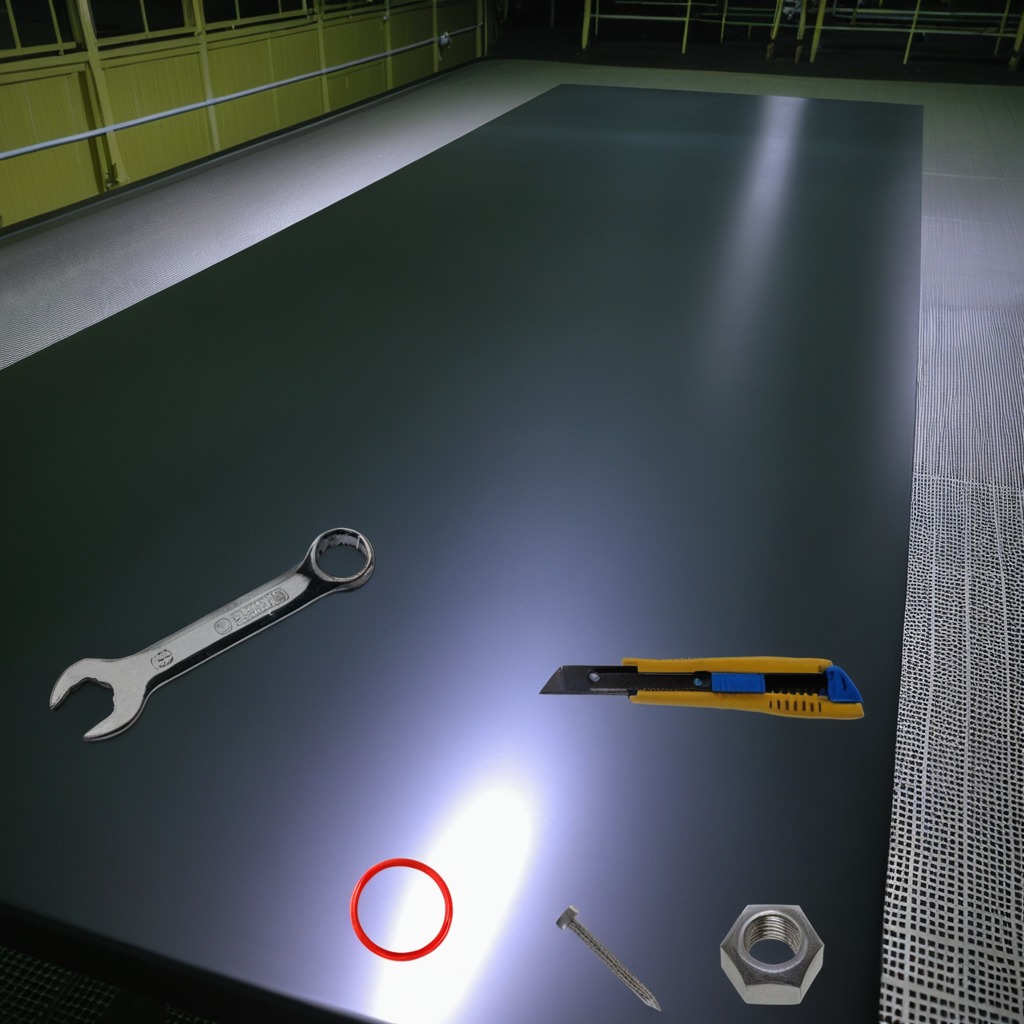
A rubber Oring, a utility knife, an iron nail, a metal nut, and a wrench are lying on the clean empty table in a railway signal maintenance room.